Question: i have applied access roles for primary views and the access roles are assigned to groups.
i have page to add/remove users from those active directory groups, and i can verify from active directory that user was added/removed from group, but the user still see the old pages he was assigned to.
I noticed that the access roles is refreshed when i restart the websphere server that has the content engine.
please advise how to fix this issue.
my content engine server cache configuration

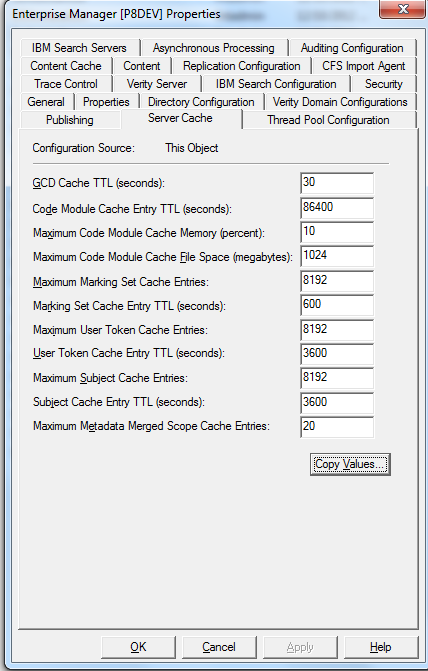
Answer: FileNet Workplace relies on Content Engine API regarding information about directory users/groups. Content Engine has server cache where information retrieved from directory server is stored. It might be that changes that you made in AD are not reflected there (yet). The easiest way to fix this is to restart Content Engine.
You can also adjust corresponding TTL entires in Content Engine configuration:

The workplace users/groups cache is managed by in as mentioned here
<URL>
and the minimum time is one hour.